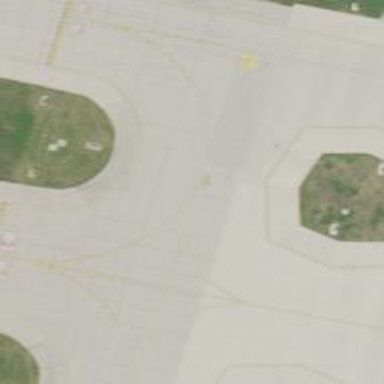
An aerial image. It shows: Asphalt taxiway at the airport.